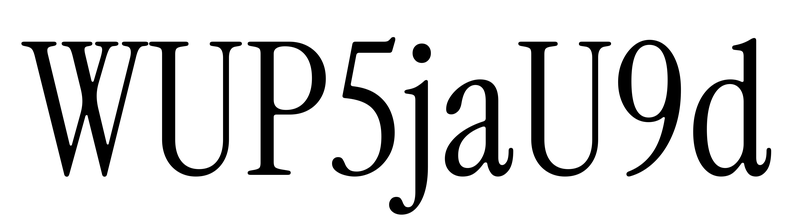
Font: InstrumentSerif-Regular